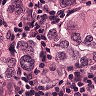
Metastatic tissue present: yes